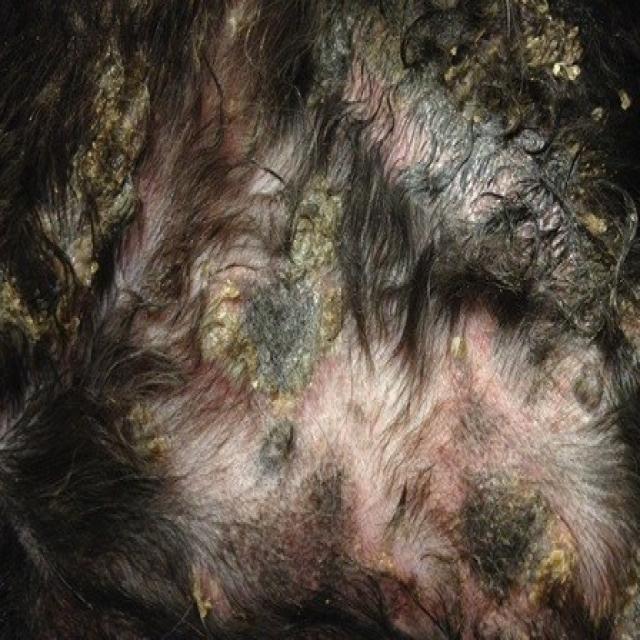
Canine dermatitis — inflammation of the skin presenting with erythema, pruritus, papules, and excoriation. May be allergic, contact, or atopic in origin.